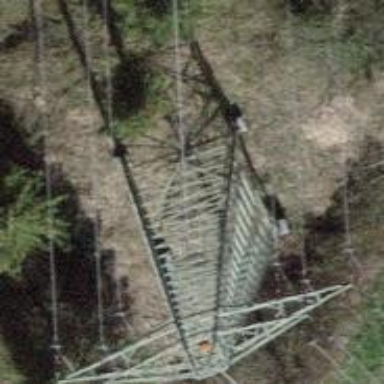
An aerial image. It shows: Power tower.